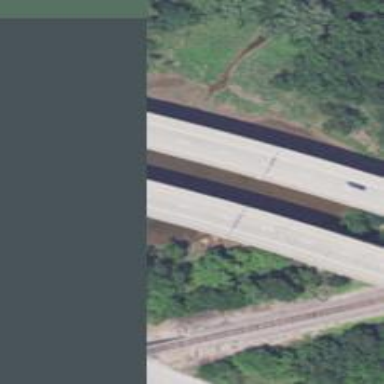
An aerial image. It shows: Motorway bridge.